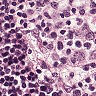
Metastatic tissue present: no